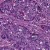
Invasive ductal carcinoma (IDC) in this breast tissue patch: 1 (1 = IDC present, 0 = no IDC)